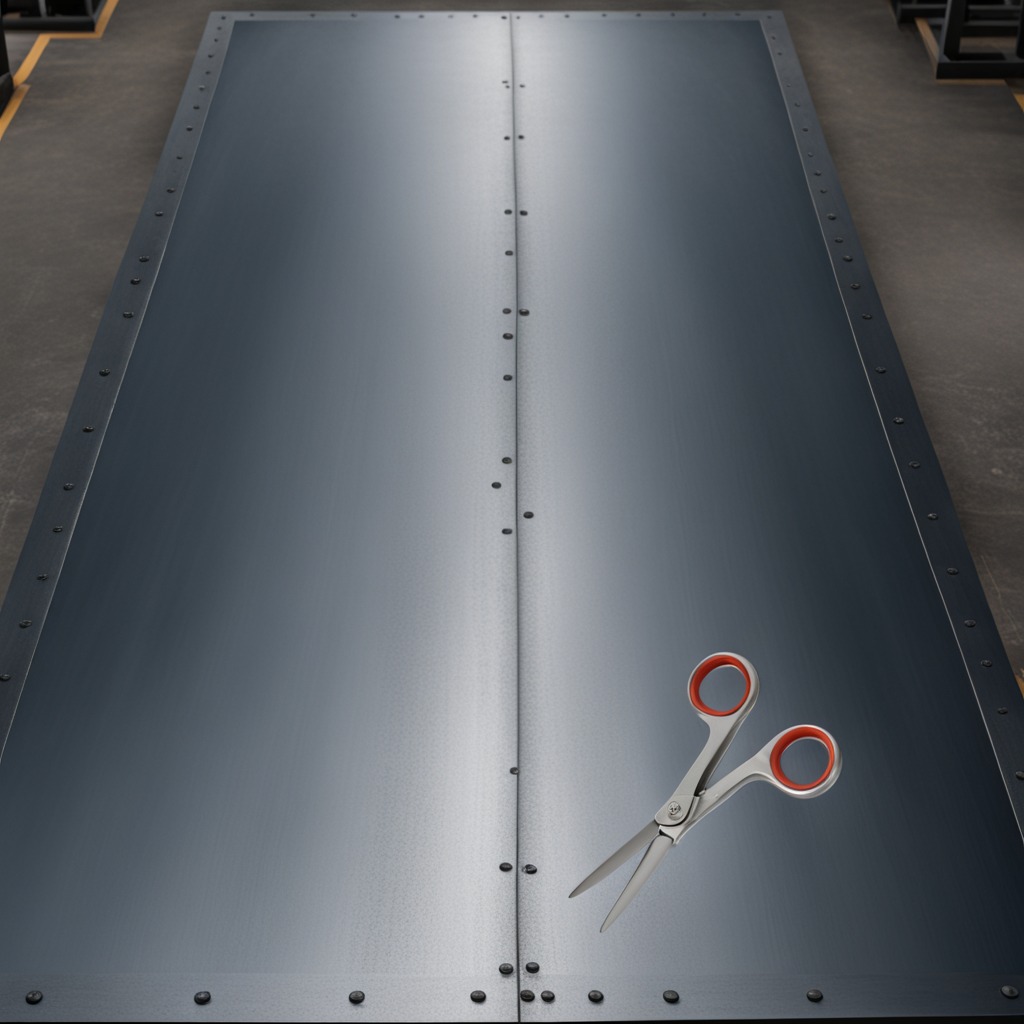
A scissor lies on the cold steel table in a mining workshop.